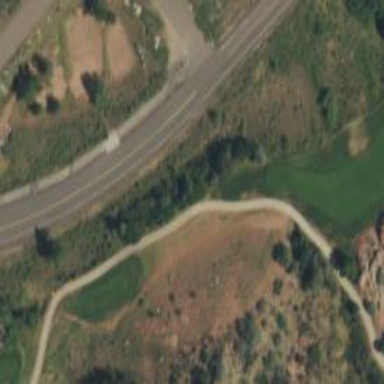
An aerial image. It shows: Service road designated as golf cart path.